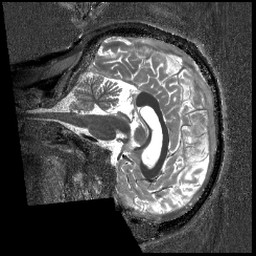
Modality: T1w
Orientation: sagittal